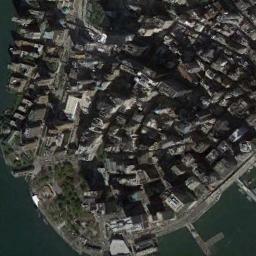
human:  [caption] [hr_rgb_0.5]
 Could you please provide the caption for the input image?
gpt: In a business district there are several tall buildings of different shapes and several roads with many cars  There are many cars in the open space beside the road .

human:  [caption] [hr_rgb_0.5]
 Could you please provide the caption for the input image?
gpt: A dense commercial area has lots of high-rise buildings of different heights Is next to the waters and some harbors beside .

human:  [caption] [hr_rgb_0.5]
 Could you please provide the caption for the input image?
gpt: The commercial area is next to the sea .

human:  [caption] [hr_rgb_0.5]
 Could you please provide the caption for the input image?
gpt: There are many buildings .

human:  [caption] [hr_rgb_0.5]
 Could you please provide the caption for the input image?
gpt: There are many buildings along beside the river on a commercial area .